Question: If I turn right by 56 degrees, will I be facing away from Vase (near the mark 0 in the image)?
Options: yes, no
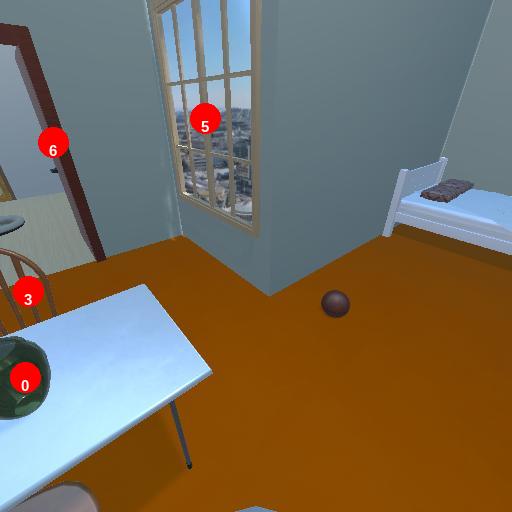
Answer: yes